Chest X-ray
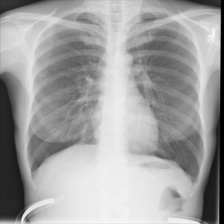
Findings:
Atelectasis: negative
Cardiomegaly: negative
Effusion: negative
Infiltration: negative
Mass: negative
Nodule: negative
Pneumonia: negative
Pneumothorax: negative
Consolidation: negative
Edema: negative
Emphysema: negative
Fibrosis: negative
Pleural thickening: negative
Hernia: negative